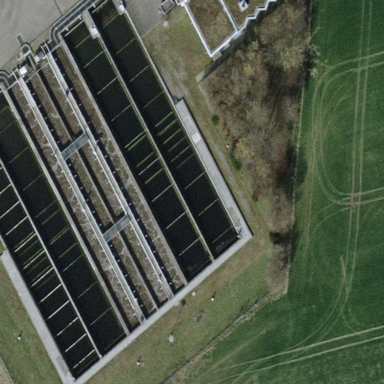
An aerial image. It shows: Body of wastewater.